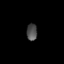
Tissue: lung
Cell type: Endothelial cells
Senescence score: 0.5472
Nuclear area (px): 174
Mean DAPI intensity: 76.971